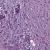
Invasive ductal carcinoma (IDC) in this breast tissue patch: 1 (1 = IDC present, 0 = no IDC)